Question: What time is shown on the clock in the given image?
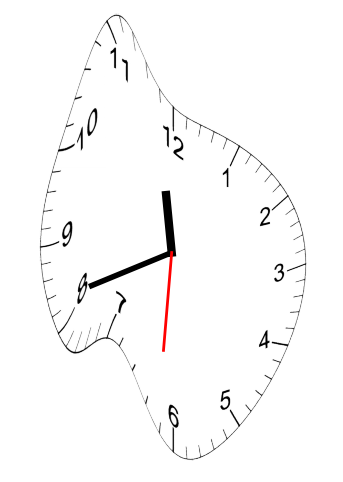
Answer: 11:41:31